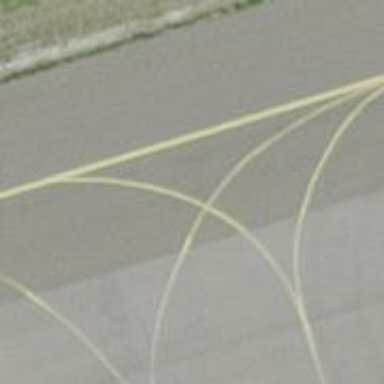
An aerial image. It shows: Image of taxiway at airport.